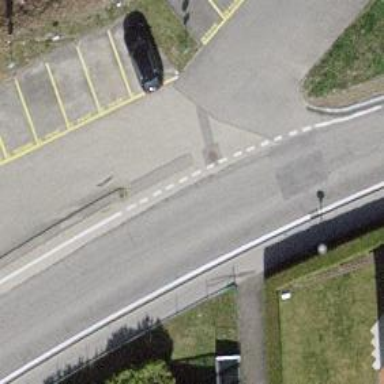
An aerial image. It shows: Asphalt parking aisle road.